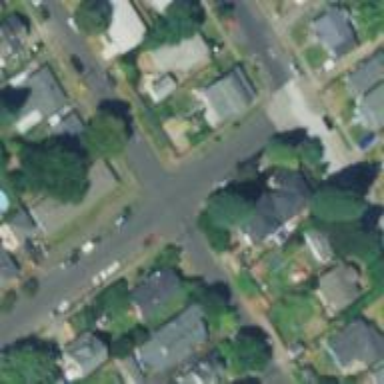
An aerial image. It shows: Residential road with sidewalk on the left side.